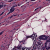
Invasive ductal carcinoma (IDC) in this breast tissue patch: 1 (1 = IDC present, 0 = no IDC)